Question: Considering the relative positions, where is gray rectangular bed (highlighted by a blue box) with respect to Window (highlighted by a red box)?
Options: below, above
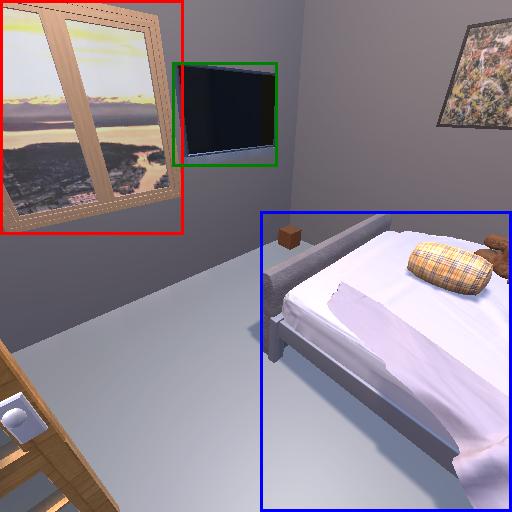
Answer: below